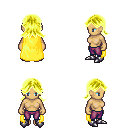
a pixel art fantasy rpg character, female body template, human, tanned skin, yellow cape, magenta pants, gold loose hair, metal boots, four views (front, back, left, right), 2x2 character sprite sheet, small pixel art, hard edges, no anti-aliasing